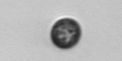
Label: Dinophyceae